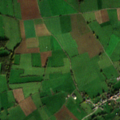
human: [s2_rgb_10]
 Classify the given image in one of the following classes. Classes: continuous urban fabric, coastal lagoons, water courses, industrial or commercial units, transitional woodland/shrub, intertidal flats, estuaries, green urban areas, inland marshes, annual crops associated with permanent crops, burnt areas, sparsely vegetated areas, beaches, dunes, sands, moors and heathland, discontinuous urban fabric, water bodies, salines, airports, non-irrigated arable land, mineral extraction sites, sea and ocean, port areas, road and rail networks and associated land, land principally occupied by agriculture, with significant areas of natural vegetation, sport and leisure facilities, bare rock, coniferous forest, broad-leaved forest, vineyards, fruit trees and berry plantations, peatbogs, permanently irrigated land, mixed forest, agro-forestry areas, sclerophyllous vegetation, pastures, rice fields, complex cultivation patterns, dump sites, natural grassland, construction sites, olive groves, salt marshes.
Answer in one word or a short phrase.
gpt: discontinuous urban fabric, pastures, complex cultivation patterns, land principally occupied by agriculture, with significant areas of natural vegetation, mixed forest